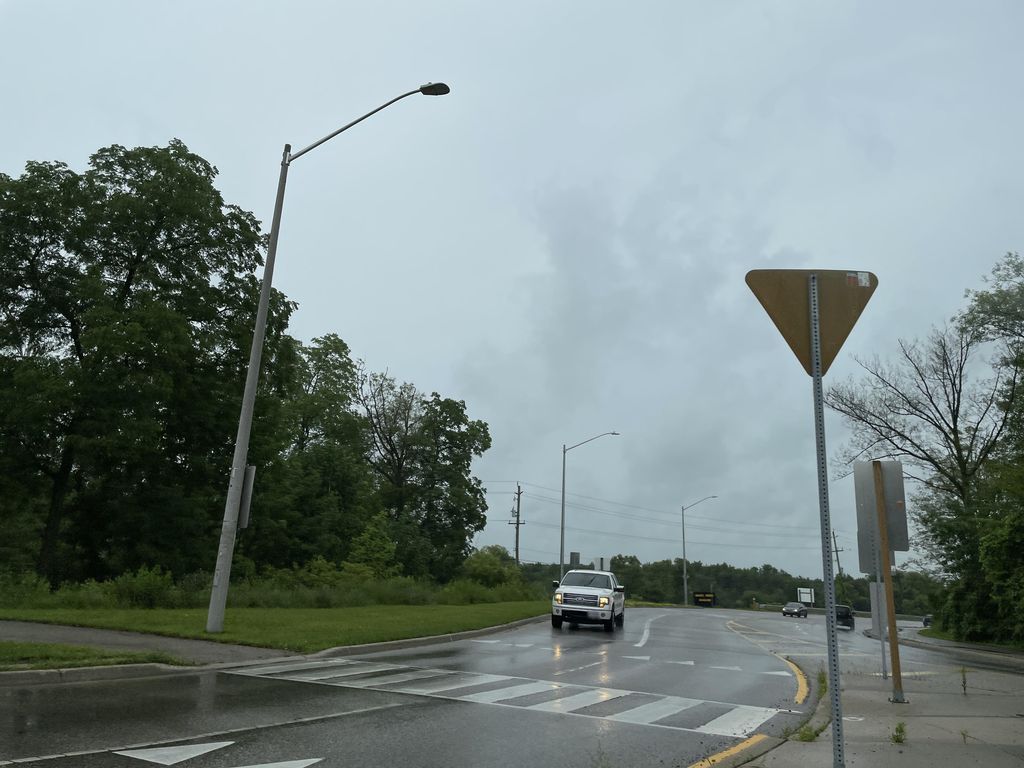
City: kitchener-waterloo